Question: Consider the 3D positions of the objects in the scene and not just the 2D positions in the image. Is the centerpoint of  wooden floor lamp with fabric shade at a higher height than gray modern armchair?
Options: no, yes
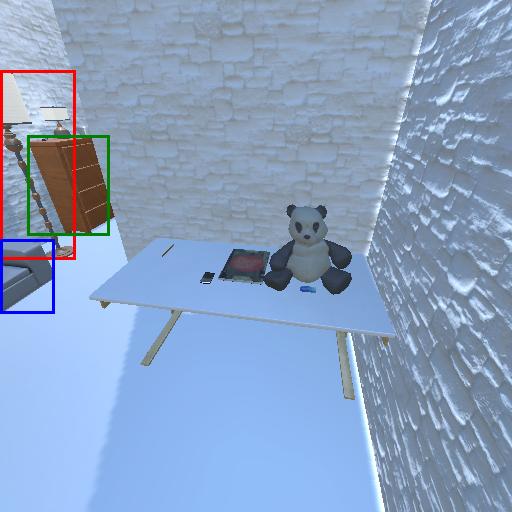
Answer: no